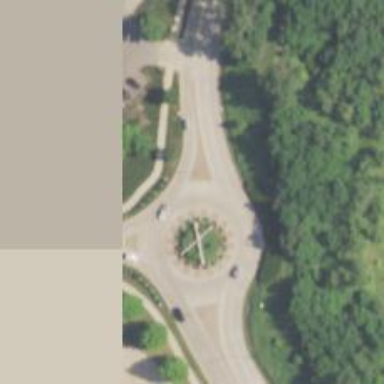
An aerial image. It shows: Secondary road leading to roundabout.